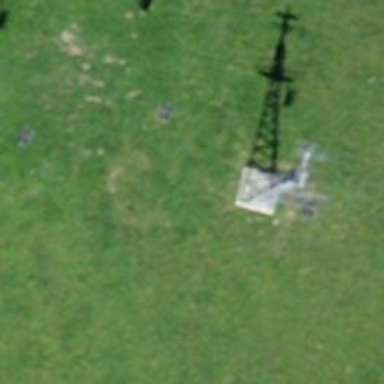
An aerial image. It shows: Pylon for aerialway.